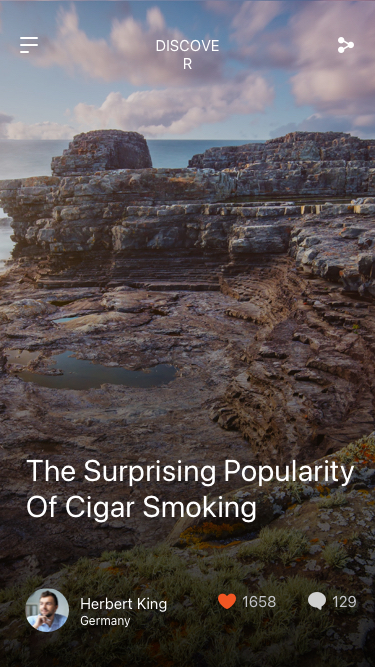
Text in this UI design:
1658
129
The Surprising Popularity Of Cigar Smoking
Herbert King
Germany